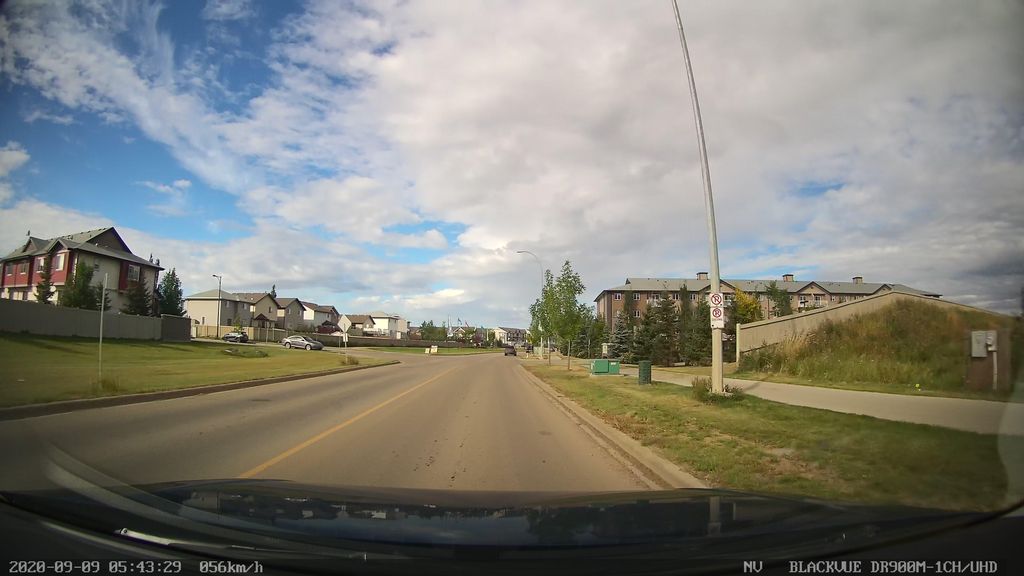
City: edmonton